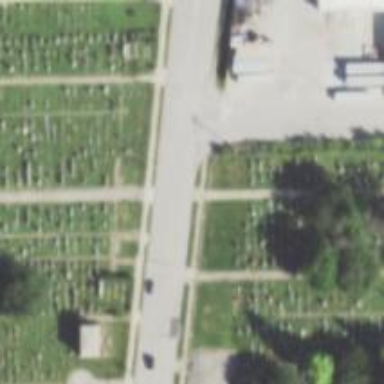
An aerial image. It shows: Sector within cemetery.